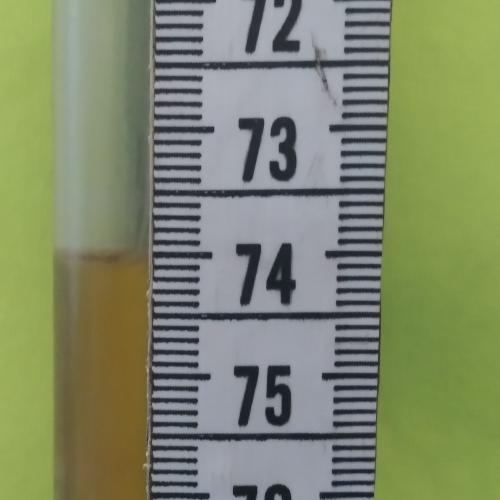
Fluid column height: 74.0 cm